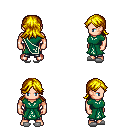
a pixel art fantasy rpg character, male body template, human, light skin, sash dress, metal pants, blonde loose hair, white slippers, four views (front, back, left, right), 2x2 character sprite sheet, small pixel art, hard edges, no anti-aliasing